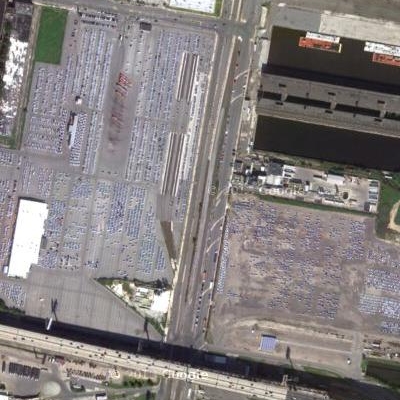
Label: gParking